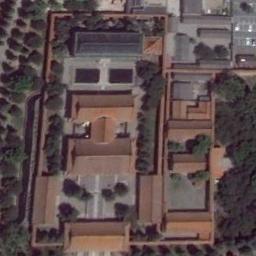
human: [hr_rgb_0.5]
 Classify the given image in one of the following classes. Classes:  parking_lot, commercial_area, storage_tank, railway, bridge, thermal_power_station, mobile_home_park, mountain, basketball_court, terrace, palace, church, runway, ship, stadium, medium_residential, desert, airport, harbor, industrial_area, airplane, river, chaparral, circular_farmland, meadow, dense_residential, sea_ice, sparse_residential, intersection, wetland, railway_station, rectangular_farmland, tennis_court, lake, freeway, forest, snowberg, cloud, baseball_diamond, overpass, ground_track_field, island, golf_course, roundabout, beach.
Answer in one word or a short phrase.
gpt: palace